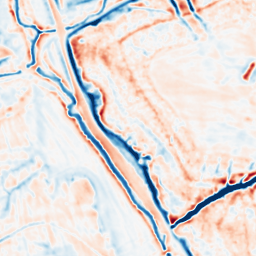
Category: multiscale
Decomposition family: dog_multiscale
Decomposition parameters: sigma_ratio: 1.6
n_scales: 3
base_sigma: 1
Upsampling method: cubic_catmull_rom
Upsampling parameters: scale: 4
Upsampling scale: 4